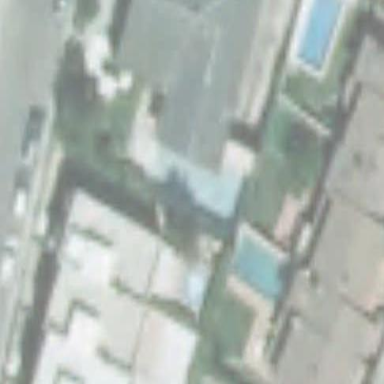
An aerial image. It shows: Swimming pool located in leisure land.